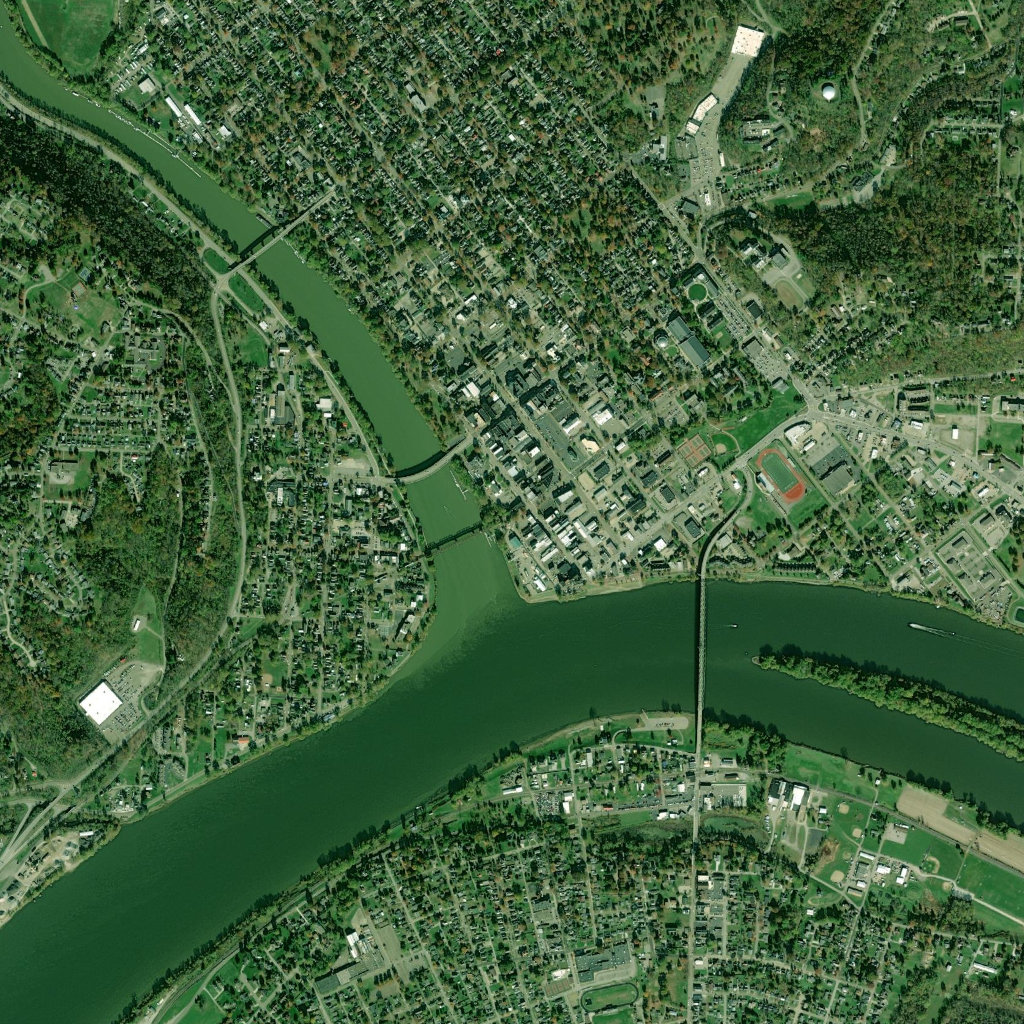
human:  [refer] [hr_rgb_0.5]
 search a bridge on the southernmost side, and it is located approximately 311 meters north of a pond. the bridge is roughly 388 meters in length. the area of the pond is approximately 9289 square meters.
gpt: <box>[[68, 56, 68, 69, 0]]</box>

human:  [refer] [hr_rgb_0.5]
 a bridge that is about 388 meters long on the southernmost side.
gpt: <box>[[68, 56, 68, 69, 0]]</box>